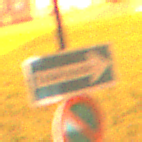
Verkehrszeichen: EinbahnstrasseRechtsweisend
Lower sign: EingeschraenktesHalteverbot
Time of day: Night
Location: Outdoor (Suburban)
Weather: PartlyCloudy
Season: NotSpecified
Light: Artificial